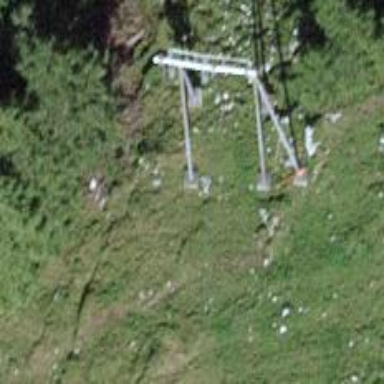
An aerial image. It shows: Pylon for aerialway.